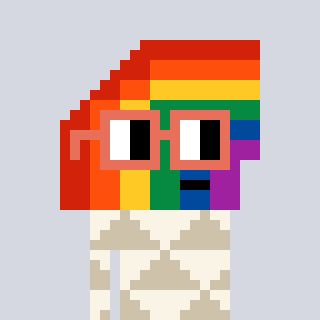
a pixel art character with square orange glasses, a rainbow-shaped head and a bege-colored body on a cool background